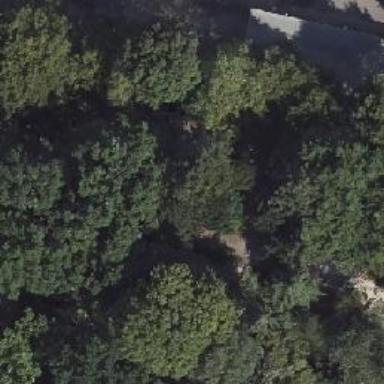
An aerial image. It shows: Park with evergreen needle-leaved trees.